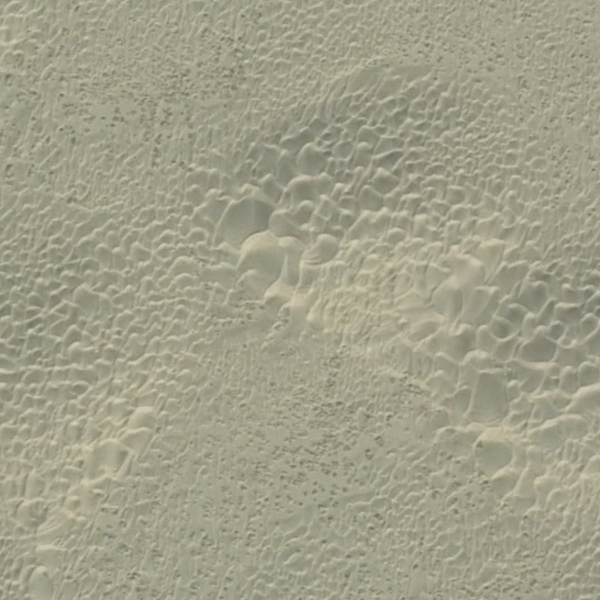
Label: Desert